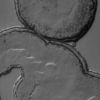
Label: not_dusty